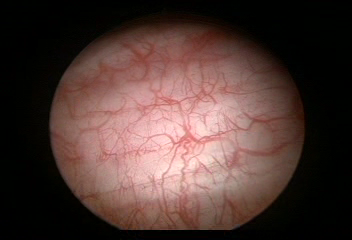
Modality: WLC
Class: Normal mucosa
Bladder cancer association: No